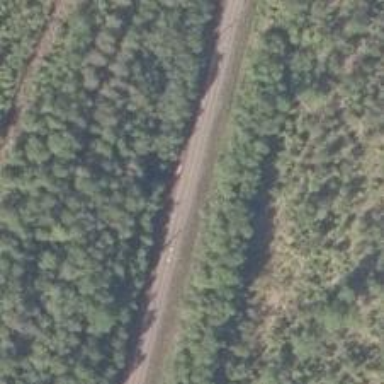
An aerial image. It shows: Continuous rail railway with electrified contact line.